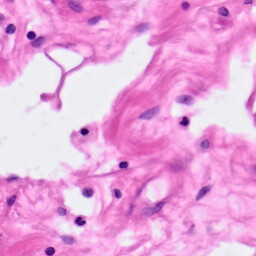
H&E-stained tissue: Pancreatic